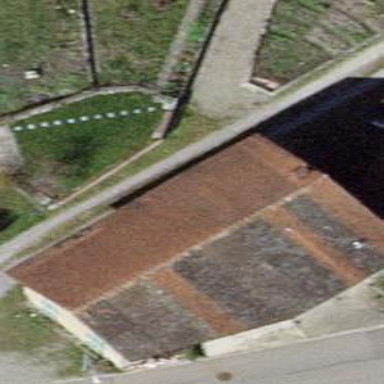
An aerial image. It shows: Gabled roof on farm auxiliary building.